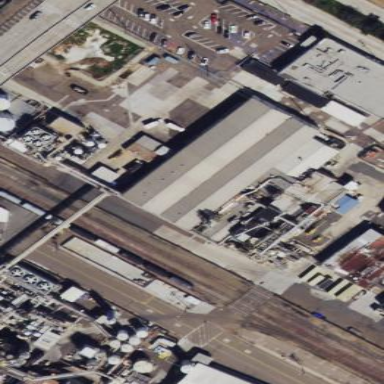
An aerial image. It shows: Industrial building.